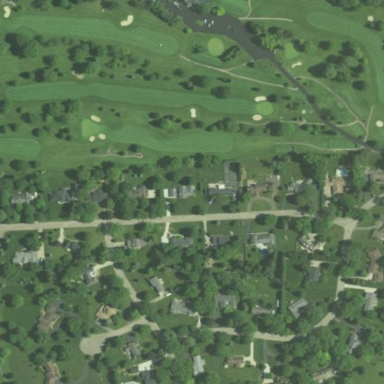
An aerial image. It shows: Golf course.